Interaction volume radius: 10 \u00c5
Interaction volume height: 10 \u00c5
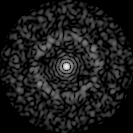
Disorder parameter: 0.8362